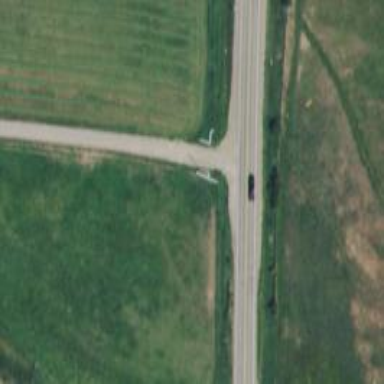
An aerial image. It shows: Asphalt road classified as trunk highway.